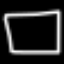
Label: square